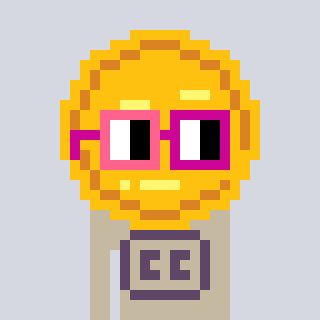
a pixel art character with square pink and red glasses, a medal-shaped head and a bege-colored body on a cool background